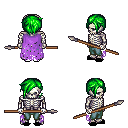
a pixel art fantasy rpg character, male body template, skeleton, maroon tattered cape, teal pants, green pixie cut hairstyle, black slippers, spear, four views (front, back, left, right), 2x2 character sprite sheet, small pixel art, hard edges, no anti-aliasing